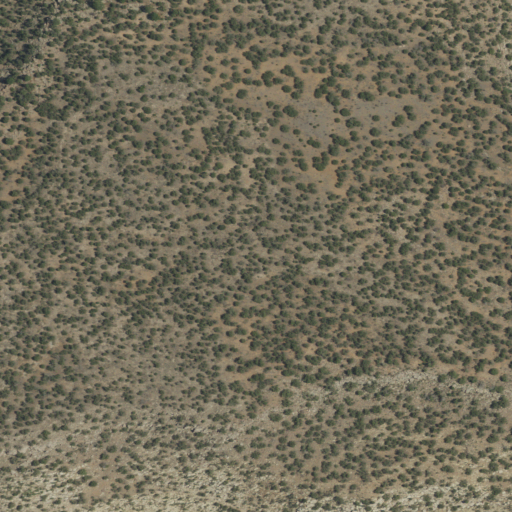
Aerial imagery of mountain in New Mexico named Trinchera Mesa containing shrub and evergreen forest